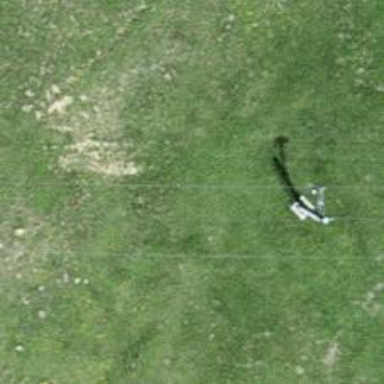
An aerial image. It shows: Pylon used for aerialway.